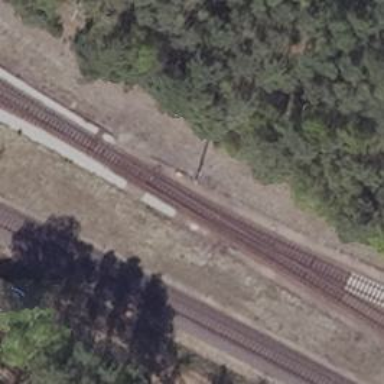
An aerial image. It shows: Railway switch.